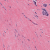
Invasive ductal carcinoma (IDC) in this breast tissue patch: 1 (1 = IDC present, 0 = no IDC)